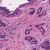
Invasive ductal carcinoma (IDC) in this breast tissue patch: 0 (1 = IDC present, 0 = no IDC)